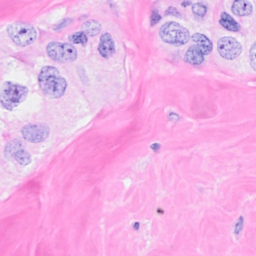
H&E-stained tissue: Breast